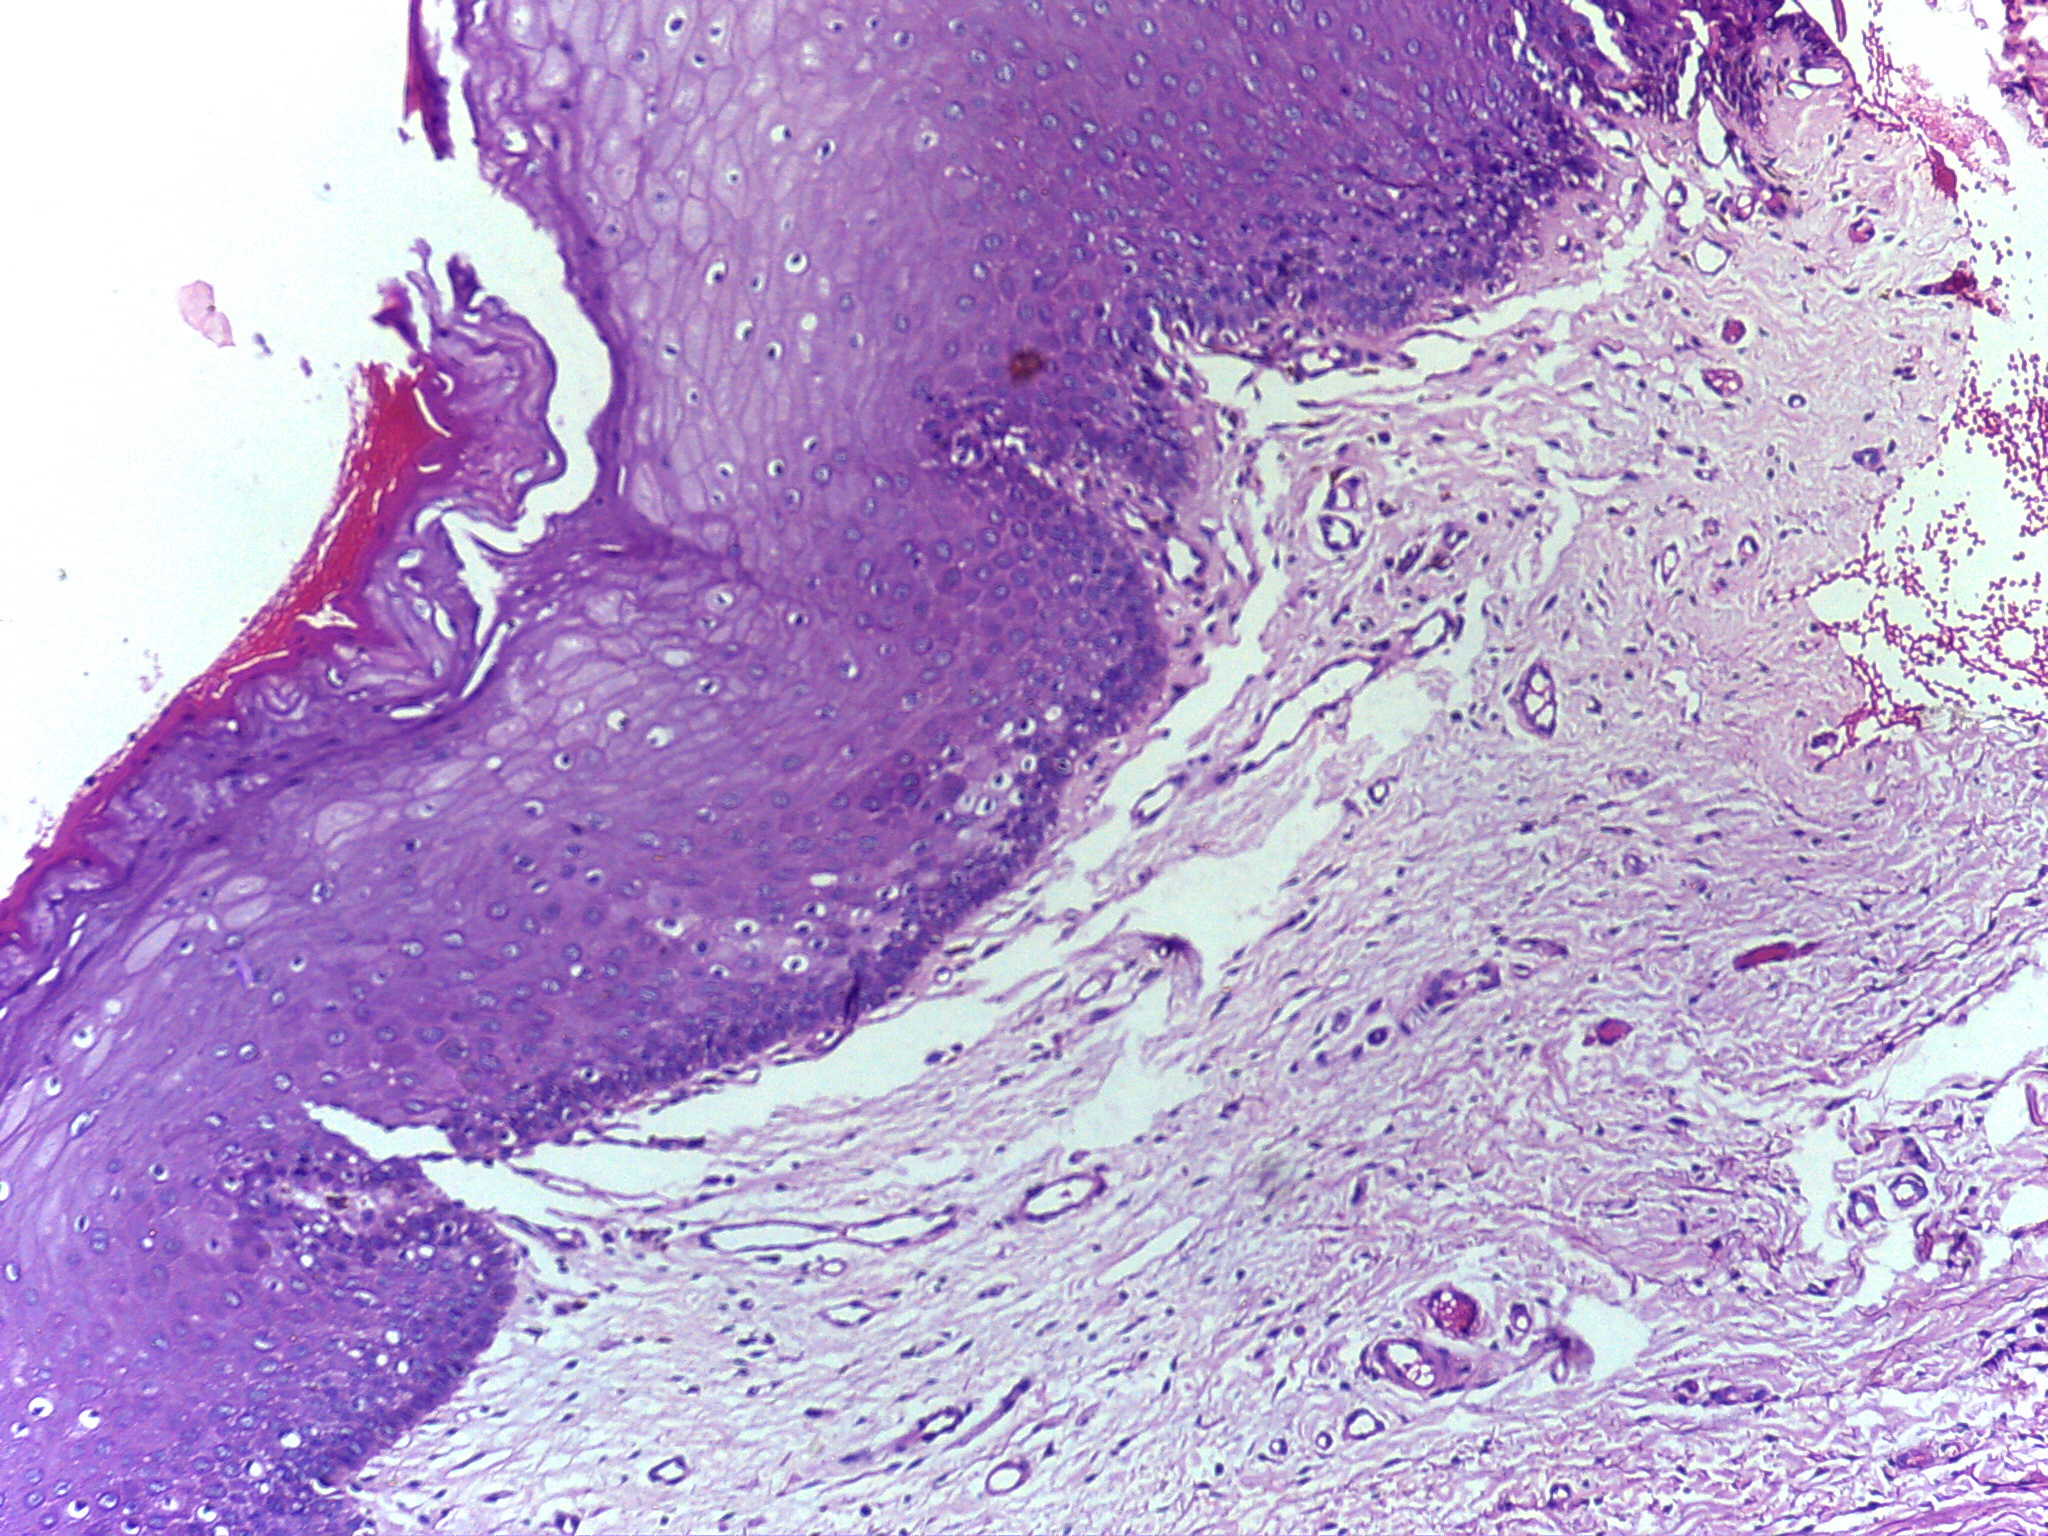
Diagnosis: Normal